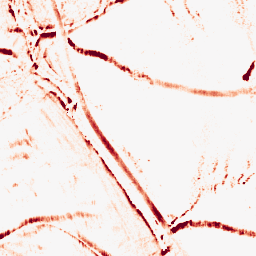
Category: morphological
Decomposition family: morphological_rect
Decomposition parameters: operation: opening
width: 5
height: 10
Upsampling method: cubic_mitchell
Upsampling parameters: scale: 2
Upsampling scale: 2